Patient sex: M
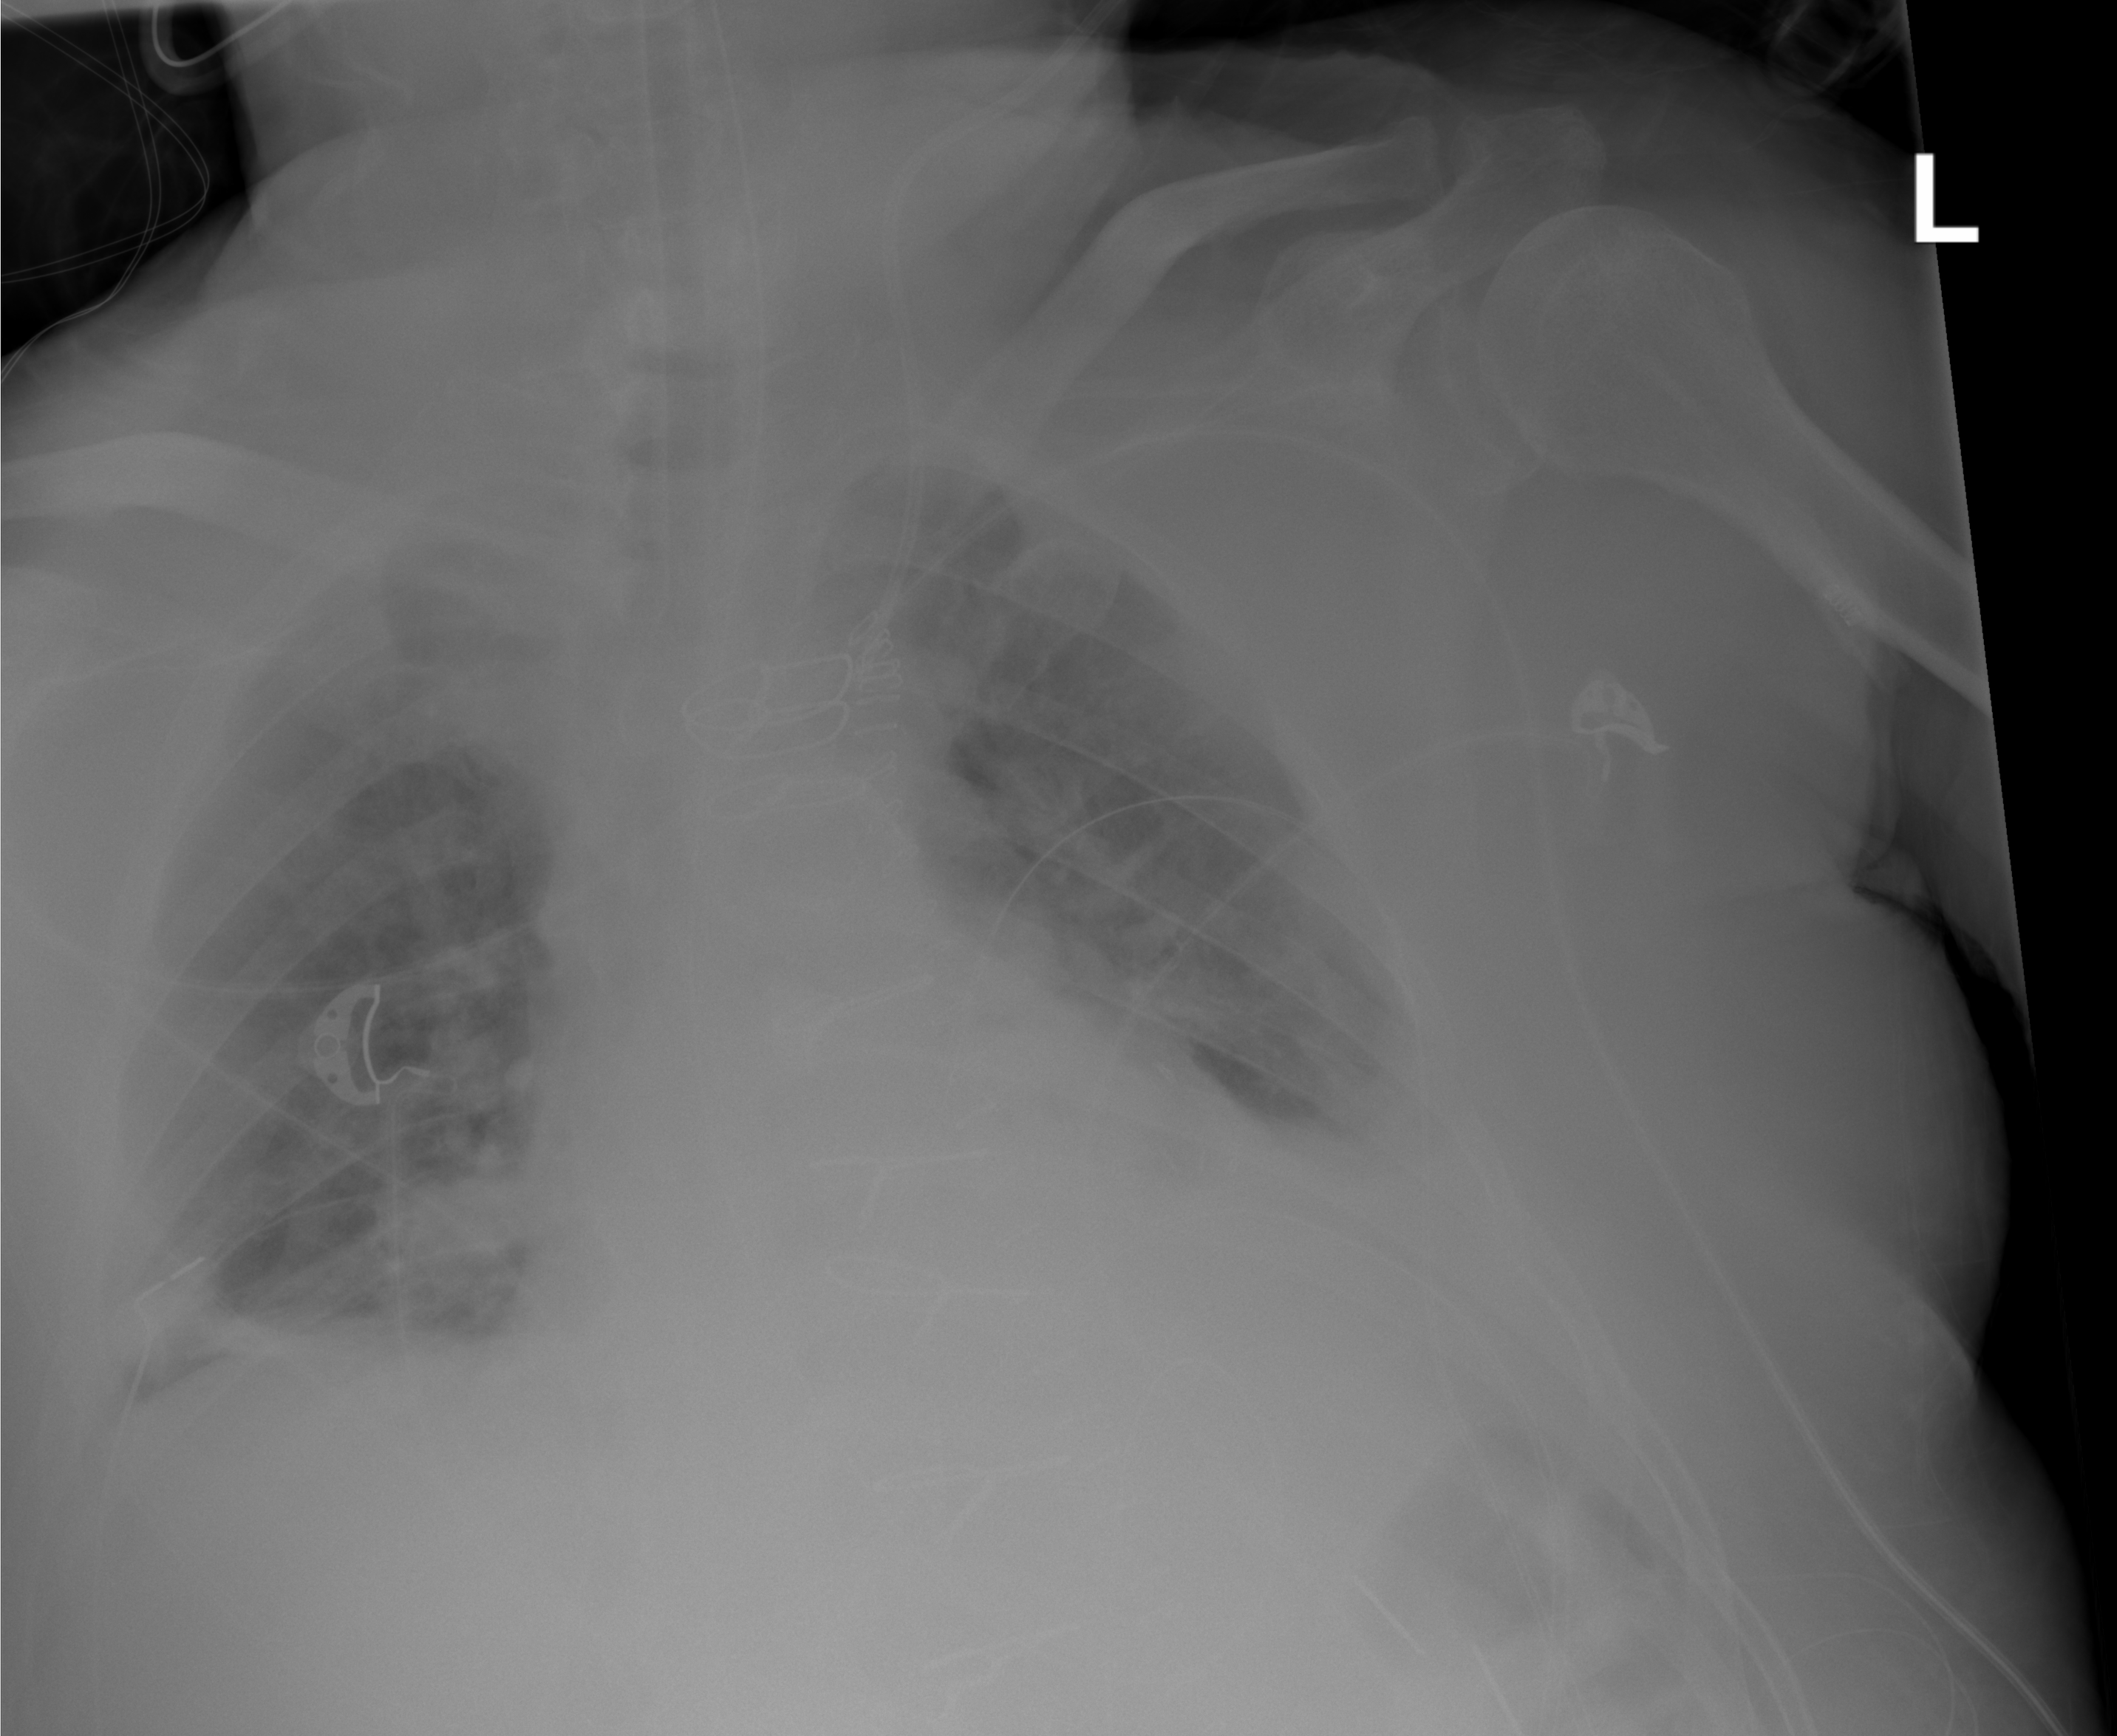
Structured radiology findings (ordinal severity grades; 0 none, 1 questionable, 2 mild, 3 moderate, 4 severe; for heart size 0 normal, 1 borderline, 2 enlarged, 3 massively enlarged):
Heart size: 0
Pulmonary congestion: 3
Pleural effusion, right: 0
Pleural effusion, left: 0
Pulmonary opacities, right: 2
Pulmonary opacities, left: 2
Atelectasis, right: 2
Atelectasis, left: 2